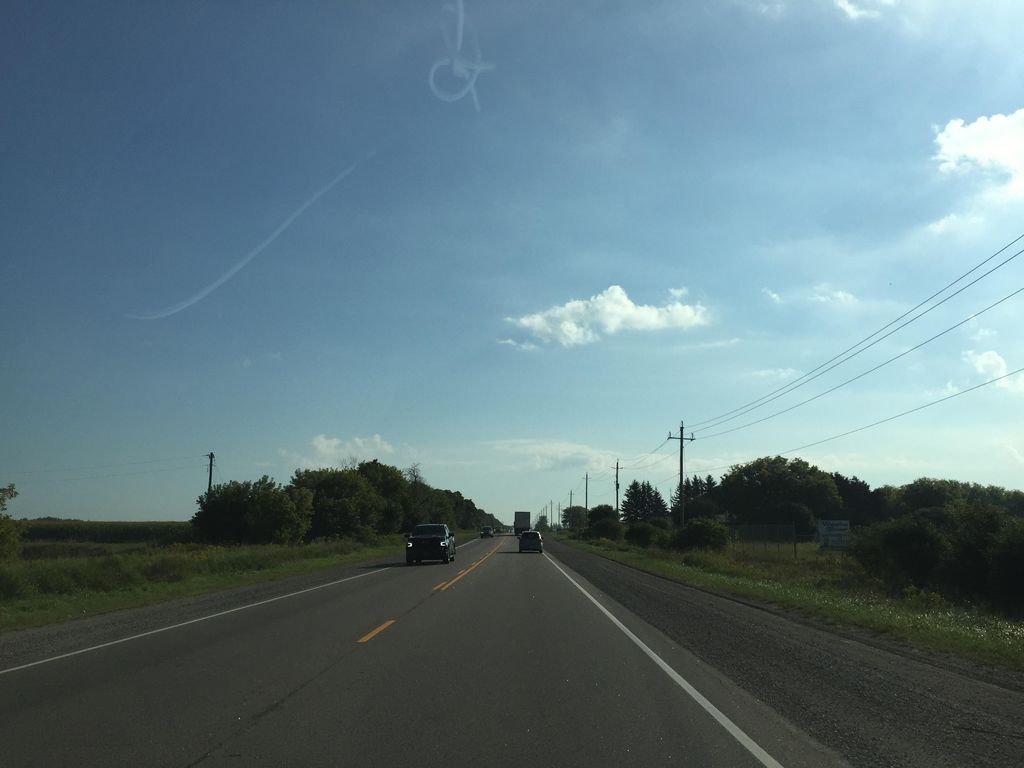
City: kitchener-waterloo